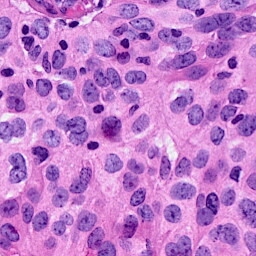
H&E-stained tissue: Breast